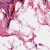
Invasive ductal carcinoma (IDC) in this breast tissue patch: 0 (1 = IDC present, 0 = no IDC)